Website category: book
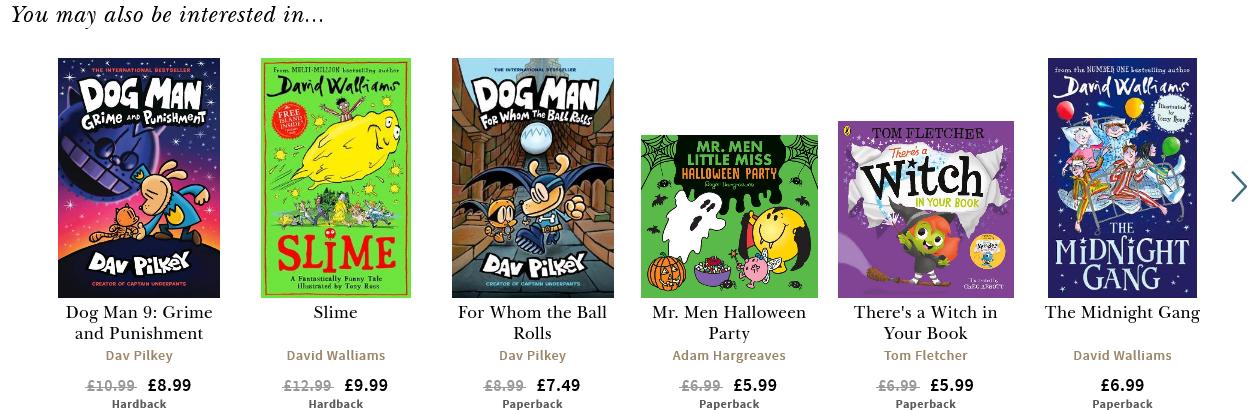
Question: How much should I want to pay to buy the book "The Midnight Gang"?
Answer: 6.99

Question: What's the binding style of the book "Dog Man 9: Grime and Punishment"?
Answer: Hardback

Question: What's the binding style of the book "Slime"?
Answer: Hardback

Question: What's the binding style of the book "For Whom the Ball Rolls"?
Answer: Paperback

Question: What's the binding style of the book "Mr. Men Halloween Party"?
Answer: Paperback

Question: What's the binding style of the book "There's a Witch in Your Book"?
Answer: Paperback

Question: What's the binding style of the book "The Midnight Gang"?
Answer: Paperback

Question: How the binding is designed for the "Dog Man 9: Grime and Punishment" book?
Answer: Hardback

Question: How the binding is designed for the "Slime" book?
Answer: Hardback

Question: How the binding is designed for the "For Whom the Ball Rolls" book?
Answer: Paperback

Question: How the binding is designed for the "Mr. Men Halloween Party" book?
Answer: Paperback

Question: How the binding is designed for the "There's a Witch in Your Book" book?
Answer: Paperback

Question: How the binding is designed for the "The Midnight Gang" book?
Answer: Paperback

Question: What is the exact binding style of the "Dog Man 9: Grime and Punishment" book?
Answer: Hardback

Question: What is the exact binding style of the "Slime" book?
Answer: Hardback

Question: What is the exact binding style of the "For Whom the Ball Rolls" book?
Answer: Paperback

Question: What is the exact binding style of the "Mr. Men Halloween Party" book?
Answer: Paperback

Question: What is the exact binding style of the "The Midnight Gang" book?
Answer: Paperback

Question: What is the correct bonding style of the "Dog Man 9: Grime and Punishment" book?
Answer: Hardback

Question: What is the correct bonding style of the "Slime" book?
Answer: Hardback

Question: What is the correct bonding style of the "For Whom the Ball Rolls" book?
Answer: Paperback

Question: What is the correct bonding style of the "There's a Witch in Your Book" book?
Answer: Paperback

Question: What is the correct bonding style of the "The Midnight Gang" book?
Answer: Paperback

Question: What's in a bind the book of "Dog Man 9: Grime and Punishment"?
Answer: Hardback

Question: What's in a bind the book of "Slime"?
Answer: Hardback

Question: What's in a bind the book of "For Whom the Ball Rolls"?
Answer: Paperback

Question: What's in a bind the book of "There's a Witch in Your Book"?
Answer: Paperback

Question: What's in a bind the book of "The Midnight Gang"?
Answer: Paperback

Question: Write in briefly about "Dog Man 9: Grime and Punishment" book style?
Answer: Hardback

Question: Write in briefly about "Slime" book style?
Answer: Hardback

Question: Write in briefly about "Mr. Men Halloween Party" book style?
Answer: Paperback

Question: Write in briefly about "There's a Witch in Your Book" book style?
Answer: Paperback

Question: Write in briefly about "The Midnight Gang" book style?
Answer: Paperback

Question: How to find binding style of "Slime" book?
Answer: Hardback

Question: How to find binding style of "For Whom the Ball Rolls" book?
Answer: Paperback

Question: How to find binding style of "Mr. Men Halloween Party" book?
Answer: Paperback

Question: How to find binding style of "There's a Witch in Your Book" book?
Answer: Paperback

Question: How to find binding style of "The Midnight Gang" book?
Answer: Paperback